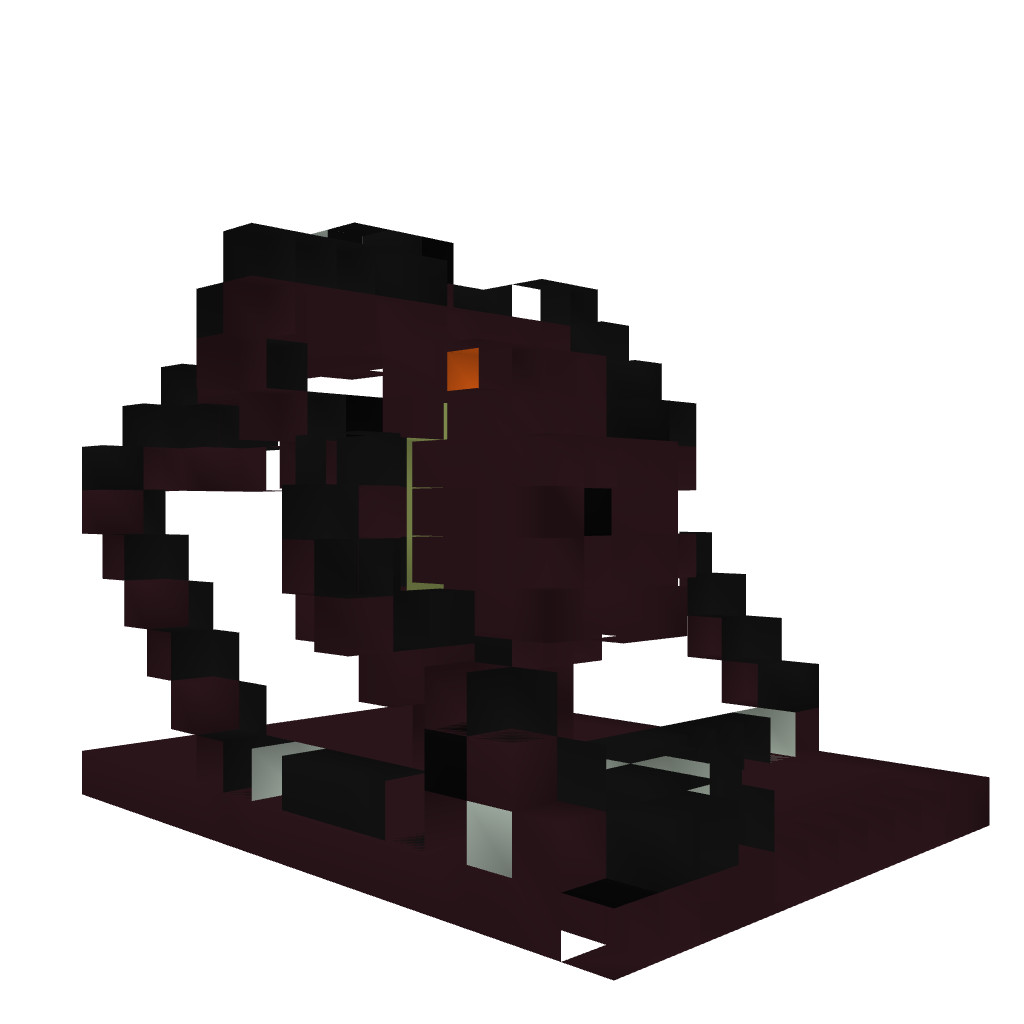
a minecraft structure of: Lava door